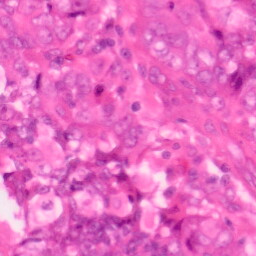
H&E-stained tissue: Colon